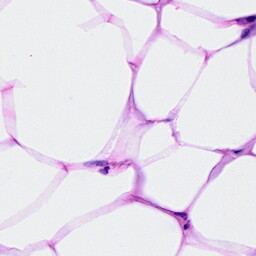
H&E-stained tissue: Breast